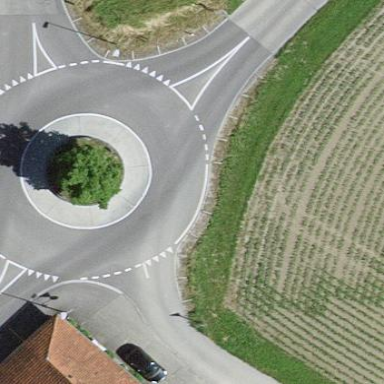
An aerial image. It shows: Roundabout at tertiary road junction.